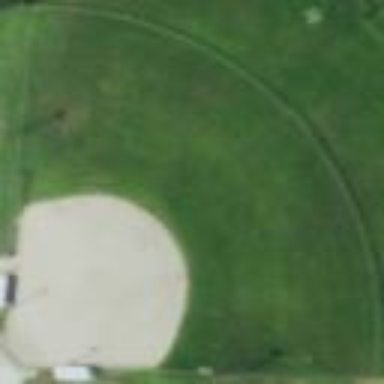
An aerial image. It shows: Baseball pitch for leisure and sports activities.